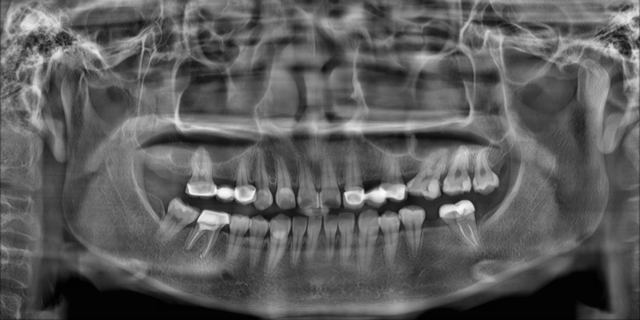
adult